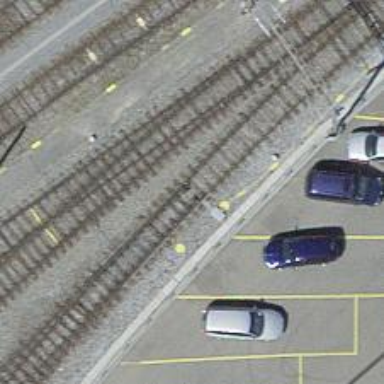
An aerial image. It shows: Railway switch.